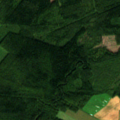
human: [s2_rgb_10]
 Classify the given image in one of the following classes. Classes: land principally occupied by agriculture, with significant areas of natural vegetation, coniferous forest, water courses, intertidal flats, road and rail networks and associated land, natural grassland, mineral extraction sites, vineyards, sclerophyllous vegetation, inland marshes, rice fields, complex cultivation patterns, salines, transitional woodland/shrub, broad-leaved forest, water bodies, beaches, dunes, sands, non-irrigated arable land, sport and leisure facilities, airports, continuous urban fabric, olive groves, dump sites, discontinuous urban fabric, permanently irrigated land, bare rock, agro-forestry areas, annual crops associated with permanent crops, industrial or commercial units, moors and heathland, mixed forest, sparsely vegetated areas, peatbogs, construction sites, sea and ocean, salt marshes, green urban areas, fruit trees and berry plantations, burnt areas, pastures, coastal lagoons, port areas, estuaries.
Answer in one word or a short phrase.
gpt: non-irrigated arable land, coniferous forest, mixed forest, transitional woodland/shrub